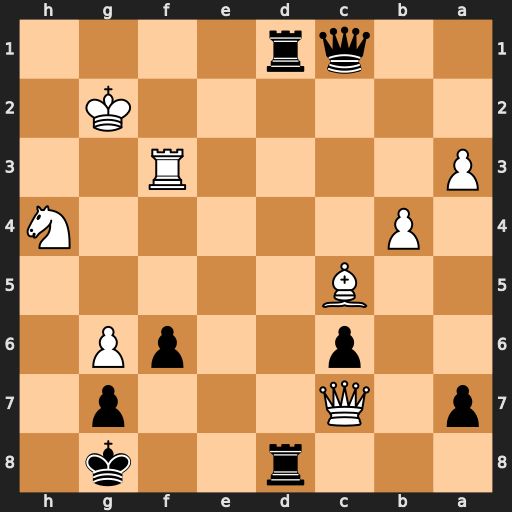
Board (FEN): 3r2k1/p1Q3p1/2p2pP1/2B5/1P5N/P4R2/6K1/2qr4
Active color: b
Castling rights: -
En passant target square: -
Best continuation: Qg5+ Qg3 R8d2+ Bf2 Rxf2+ Rxf2 Rg1+ Kxg1 Qxg3+